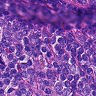
Metastatic tissue present: no